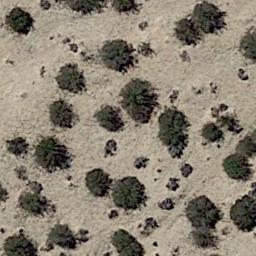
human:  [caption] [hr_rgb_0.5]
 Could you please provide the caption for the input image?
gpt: The chaparral is consist of sparse bushes on the desert .

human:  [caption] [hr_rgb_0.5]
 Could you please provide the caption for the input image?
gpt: Chaparral is evenly distributed on the sand .

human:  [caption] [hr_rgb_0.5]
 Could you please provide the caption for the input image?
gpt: Some disconnected chaparrals of different sizes grow in the desert .

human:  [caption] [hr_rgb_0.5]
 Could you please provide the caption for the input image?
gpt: The chaparral is scattered and sparse .

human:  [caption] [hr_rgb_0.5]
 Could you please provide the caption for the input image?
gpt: In this jungle, Only the little vegetation can be seen .